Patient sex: F
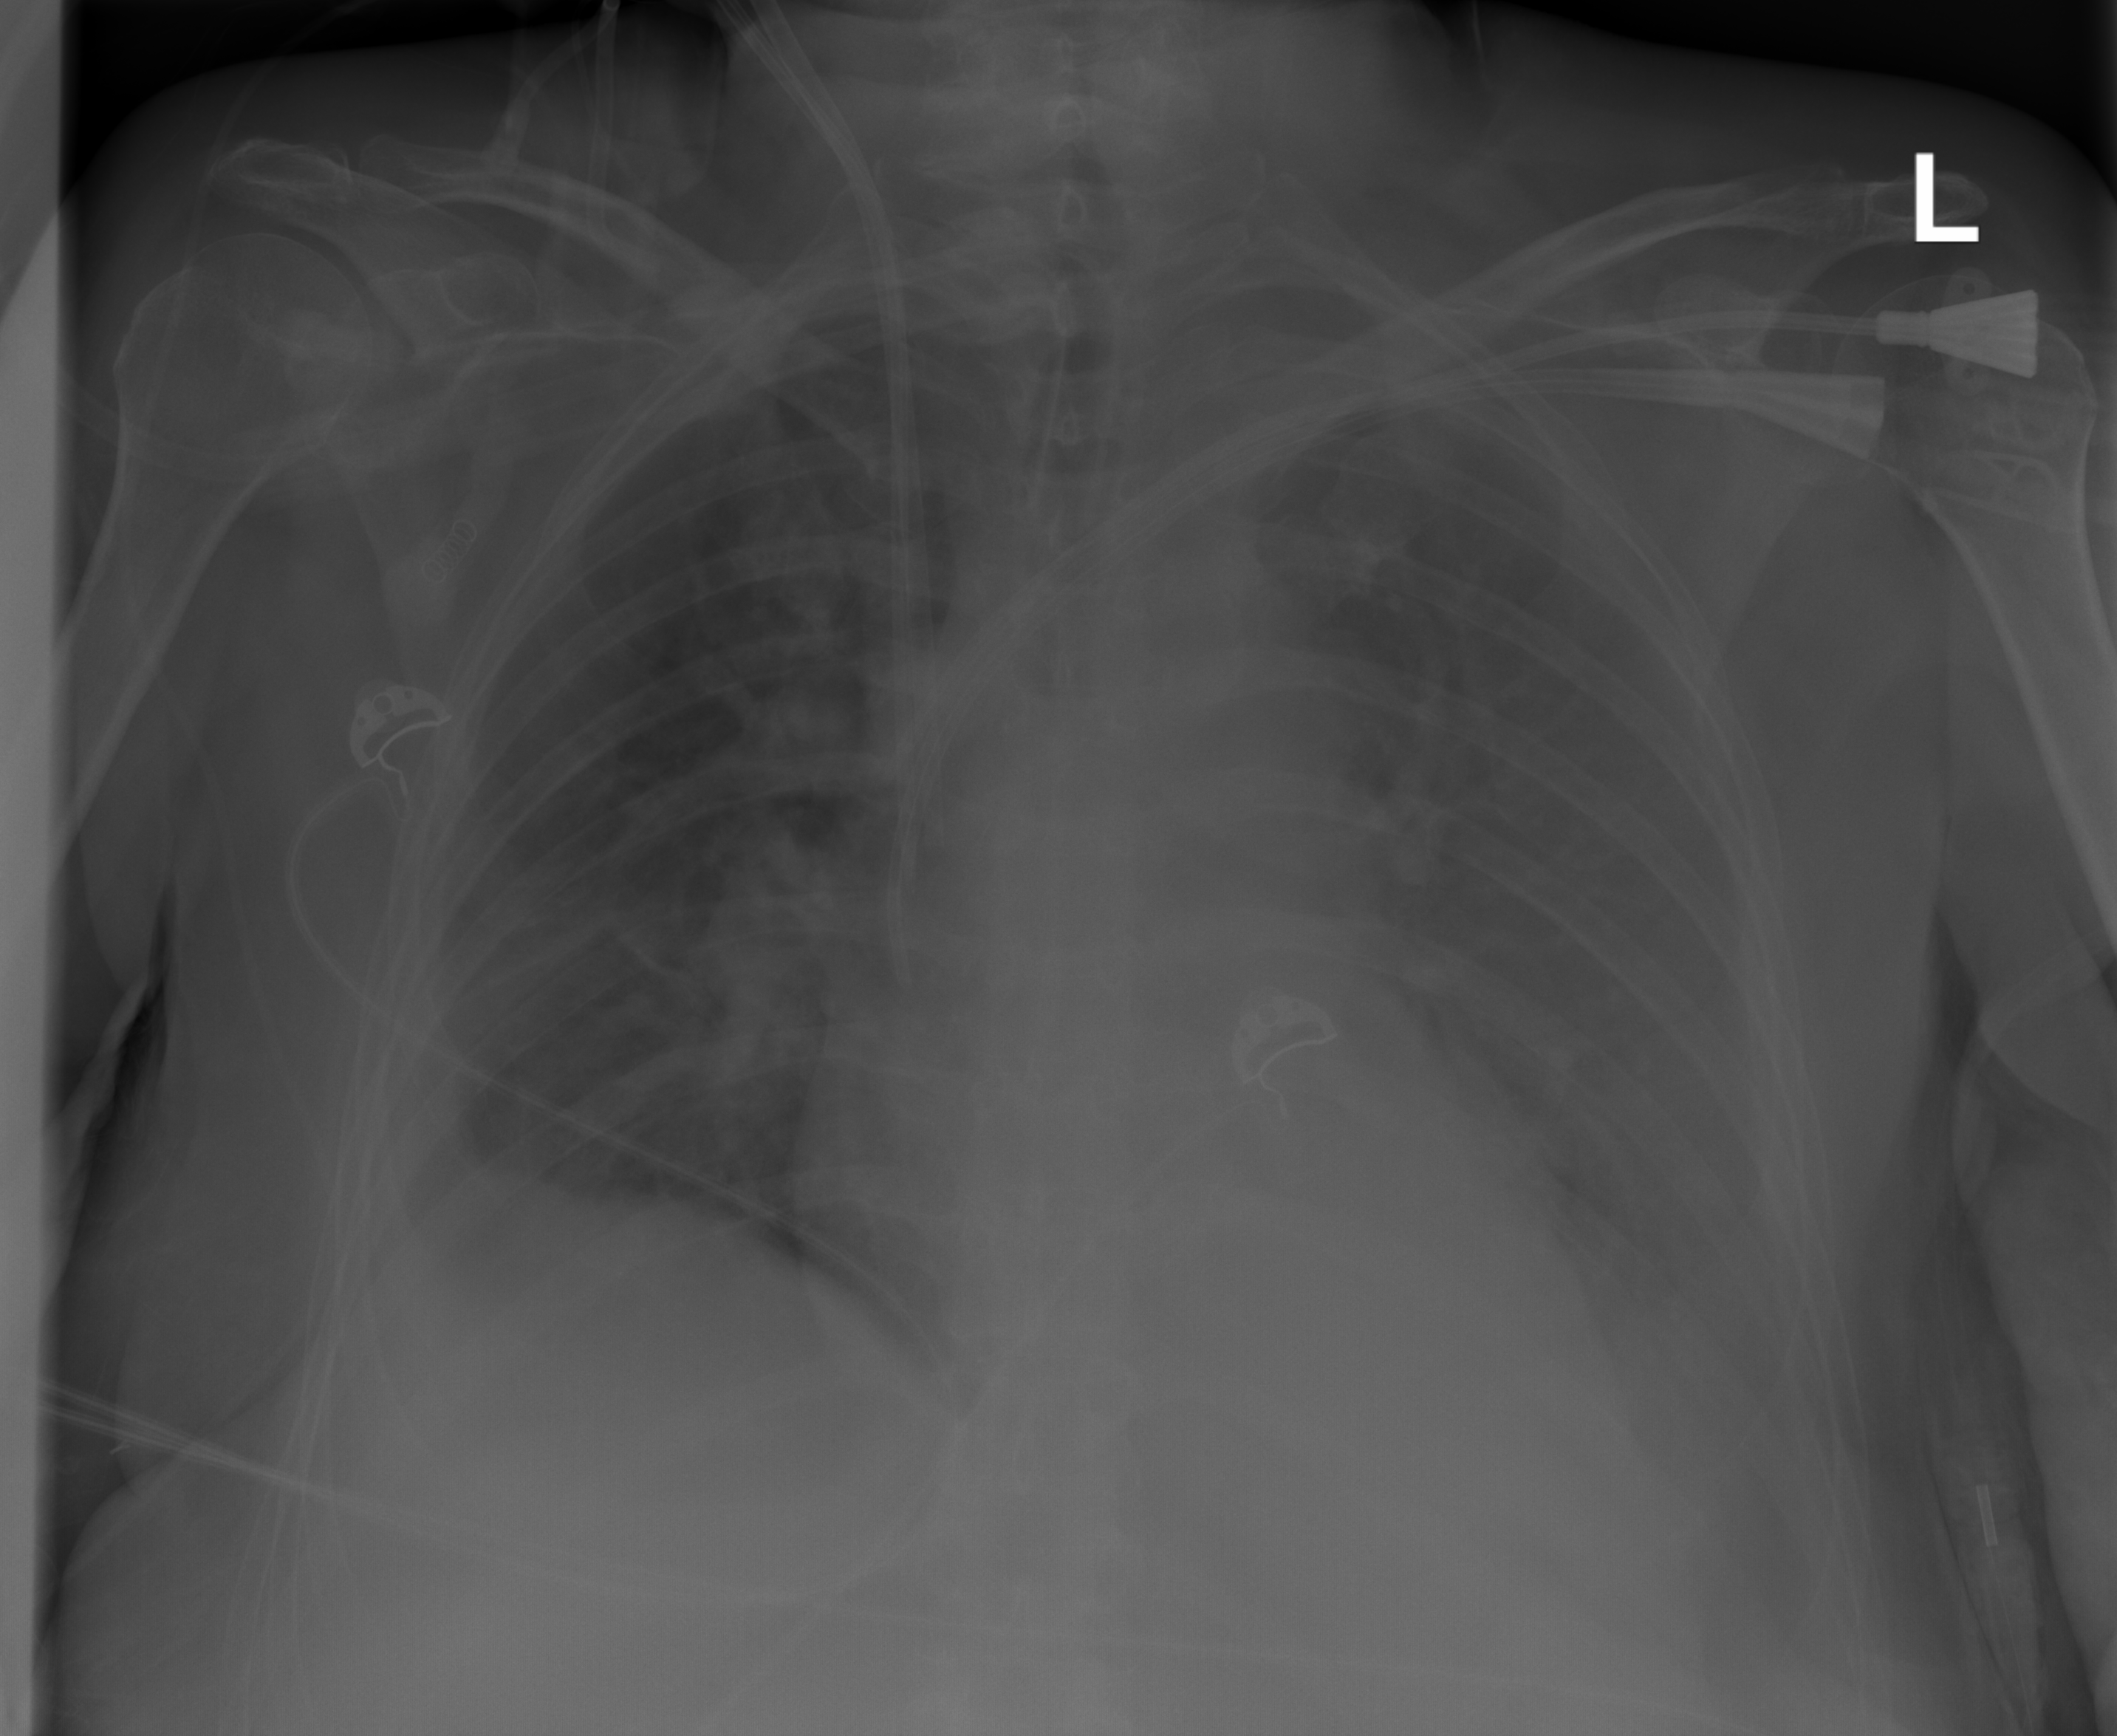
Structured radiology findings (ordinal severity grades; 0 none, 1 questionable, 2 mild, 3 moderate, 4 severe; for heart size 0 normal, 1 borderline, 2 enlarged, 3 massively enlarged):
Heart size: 0
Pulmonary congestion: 2
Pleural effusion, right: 2
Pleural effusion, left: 2
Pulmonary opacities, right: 0
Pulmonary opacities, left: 0
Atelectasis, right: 0
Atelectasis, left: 2